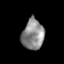
Tissue: prostate
Cell type: T cells
Senescence score: 0.3449
Nuclear area (px): 651
Mean DAPI intensity: 139.197